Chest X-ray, PA view. Patient: 25 years old, sex M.
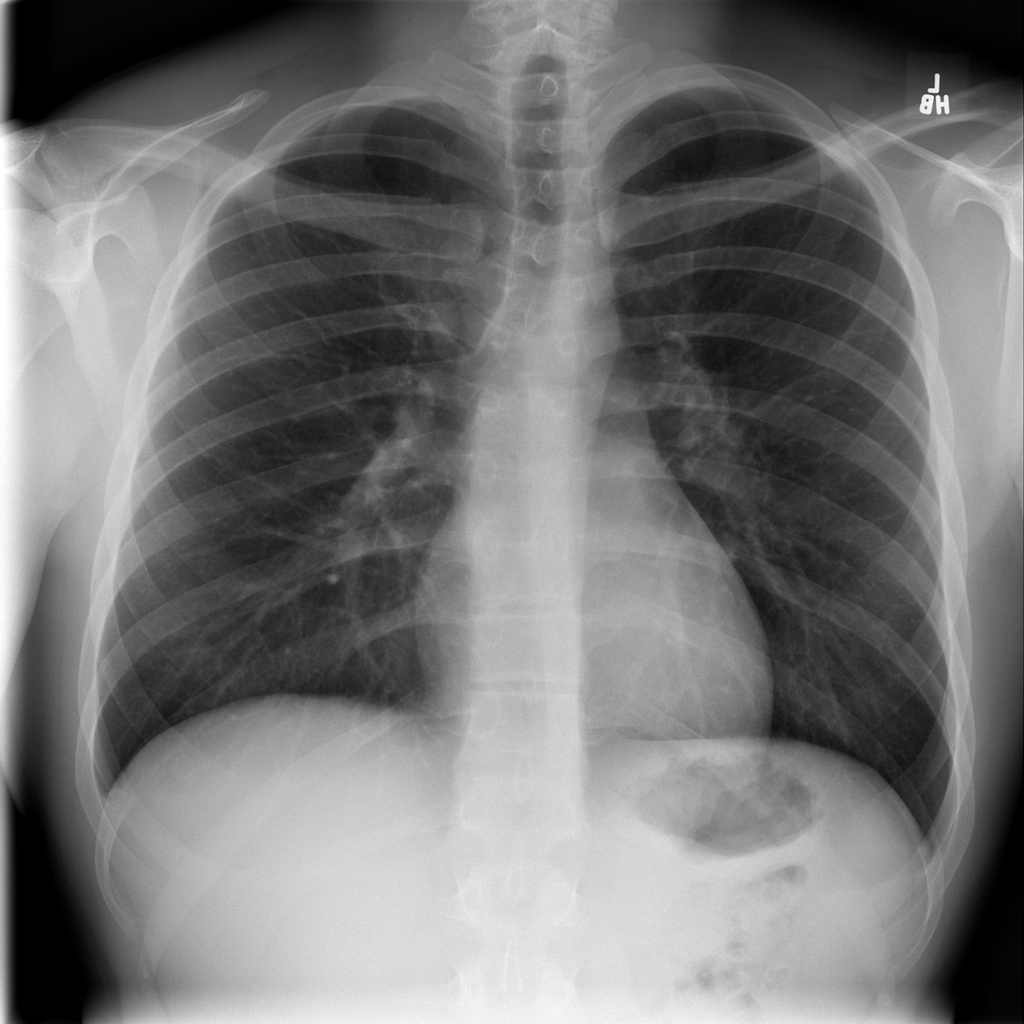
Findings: No Finding